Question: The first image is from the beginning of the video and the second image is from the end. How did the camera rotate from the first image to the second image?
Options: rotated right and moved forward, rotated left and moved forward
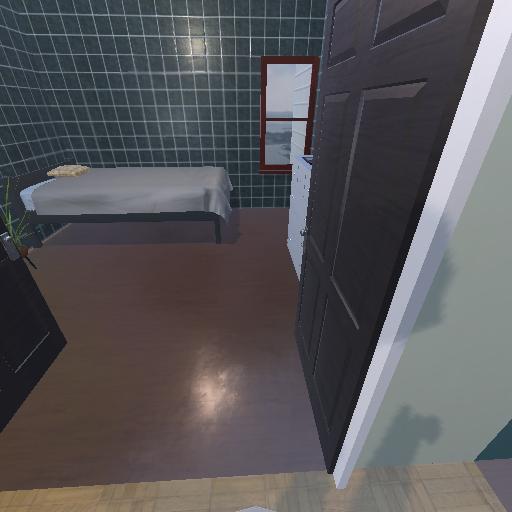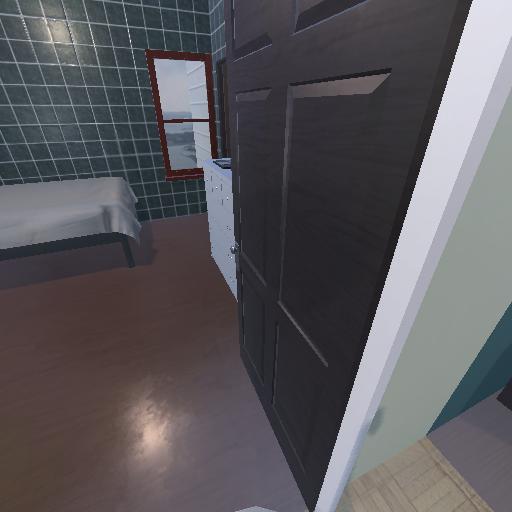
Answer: rotated right and moved forward